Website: macys
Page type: gifting
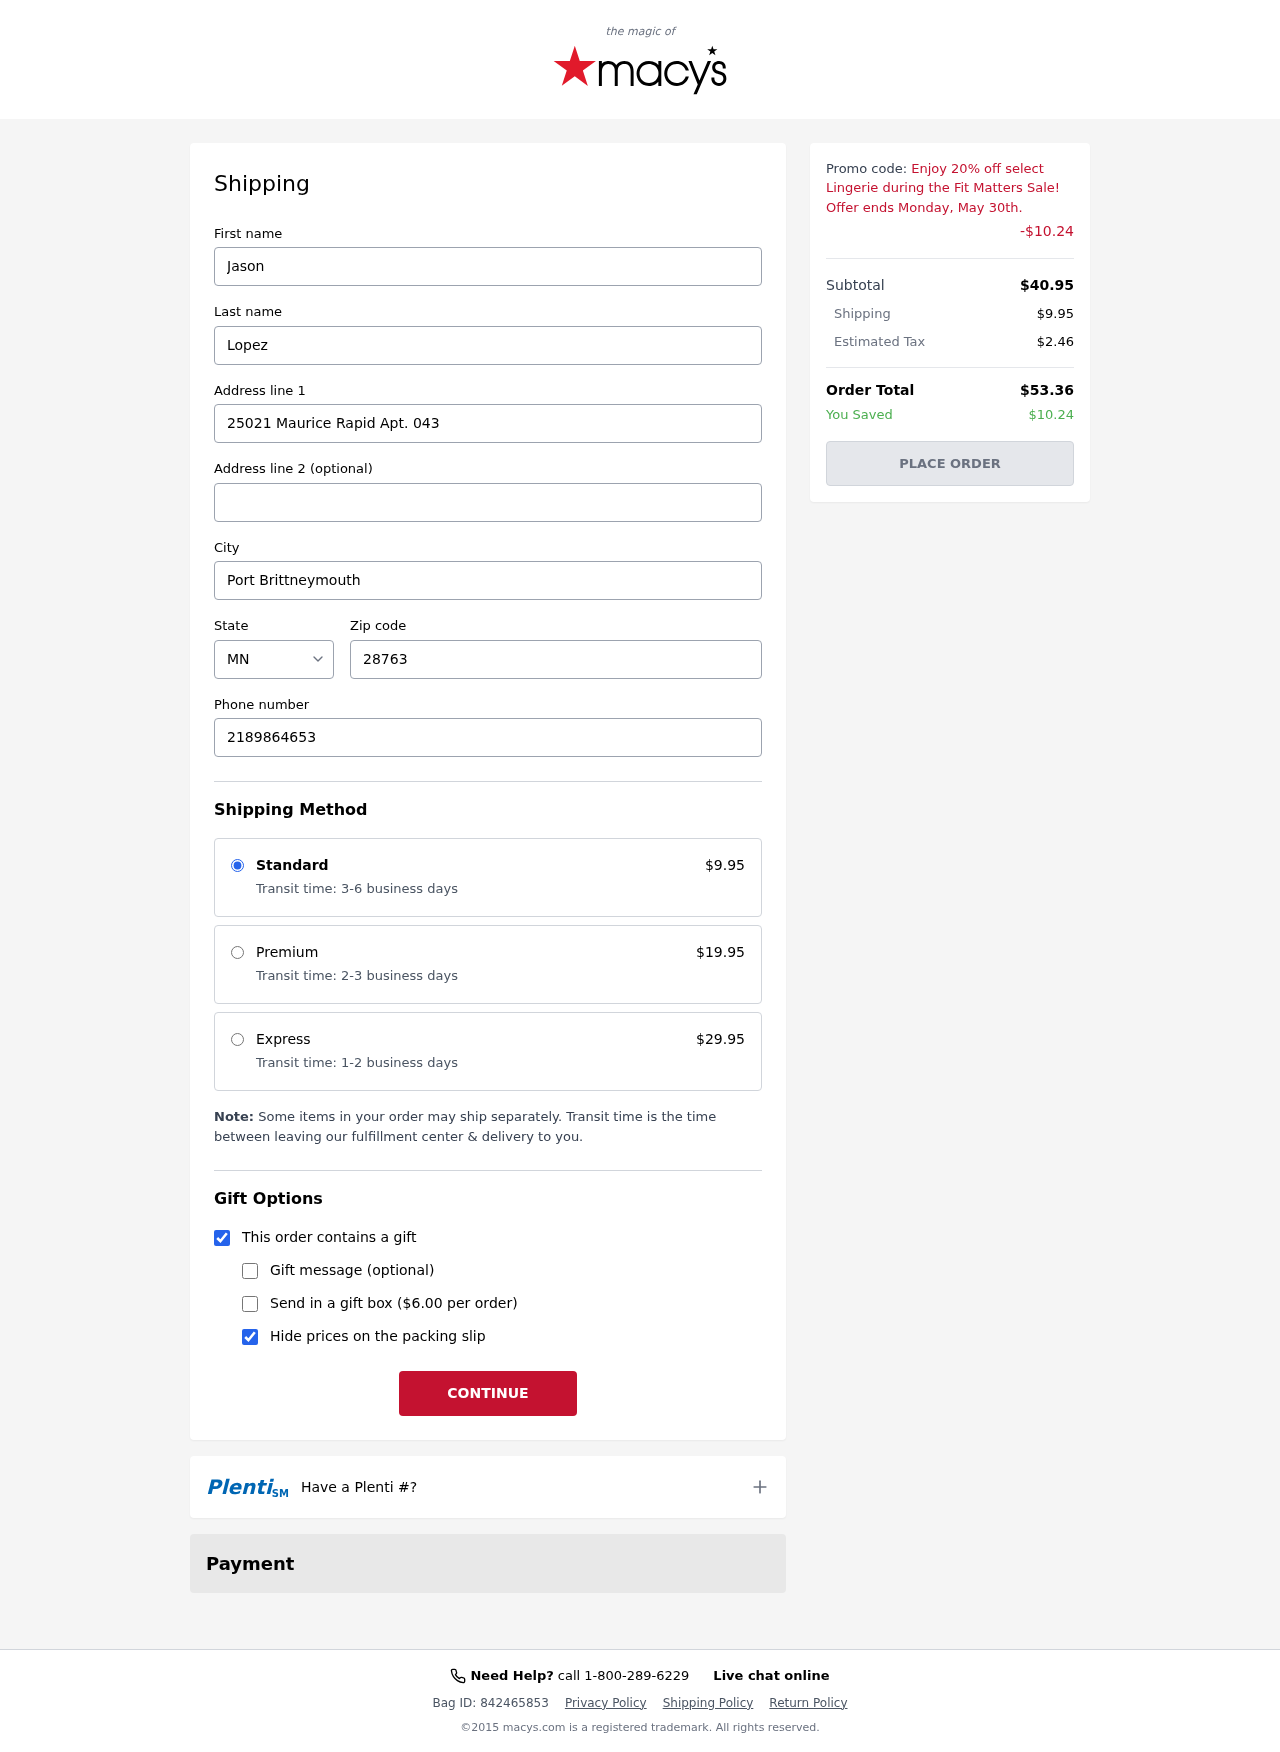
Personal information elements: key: PII_CITY
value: Port Brittneymouth
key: PII_FIRSTNAME
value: Jason
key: PII_LASTNAME
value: Lopez
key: PII_PHONE
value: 2189864653
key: PII_POSTCODE
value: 28763
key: PII_STATE_ABBR
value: MN
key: PII_STREET
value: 25021 Maurice Rapid Apt. 043
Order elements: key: ORDER_SHIPPING_COST
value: $9.95
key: ORDER_DISCOUNT
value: -$10.24
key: ORDER_SUBTOTAL
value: $40.95
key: ORDER_TAX
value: $2.46
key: ORDER_TOTAL
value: $53.36
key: ORDER_SAVINGS
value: $10.24